Field crop: maize
Growth stage: 2
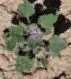
Species: chenopodium